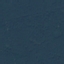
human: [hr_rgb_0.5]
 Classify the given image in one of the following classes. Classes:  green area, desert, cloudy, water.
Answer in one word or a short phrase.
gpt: green area